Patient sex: M
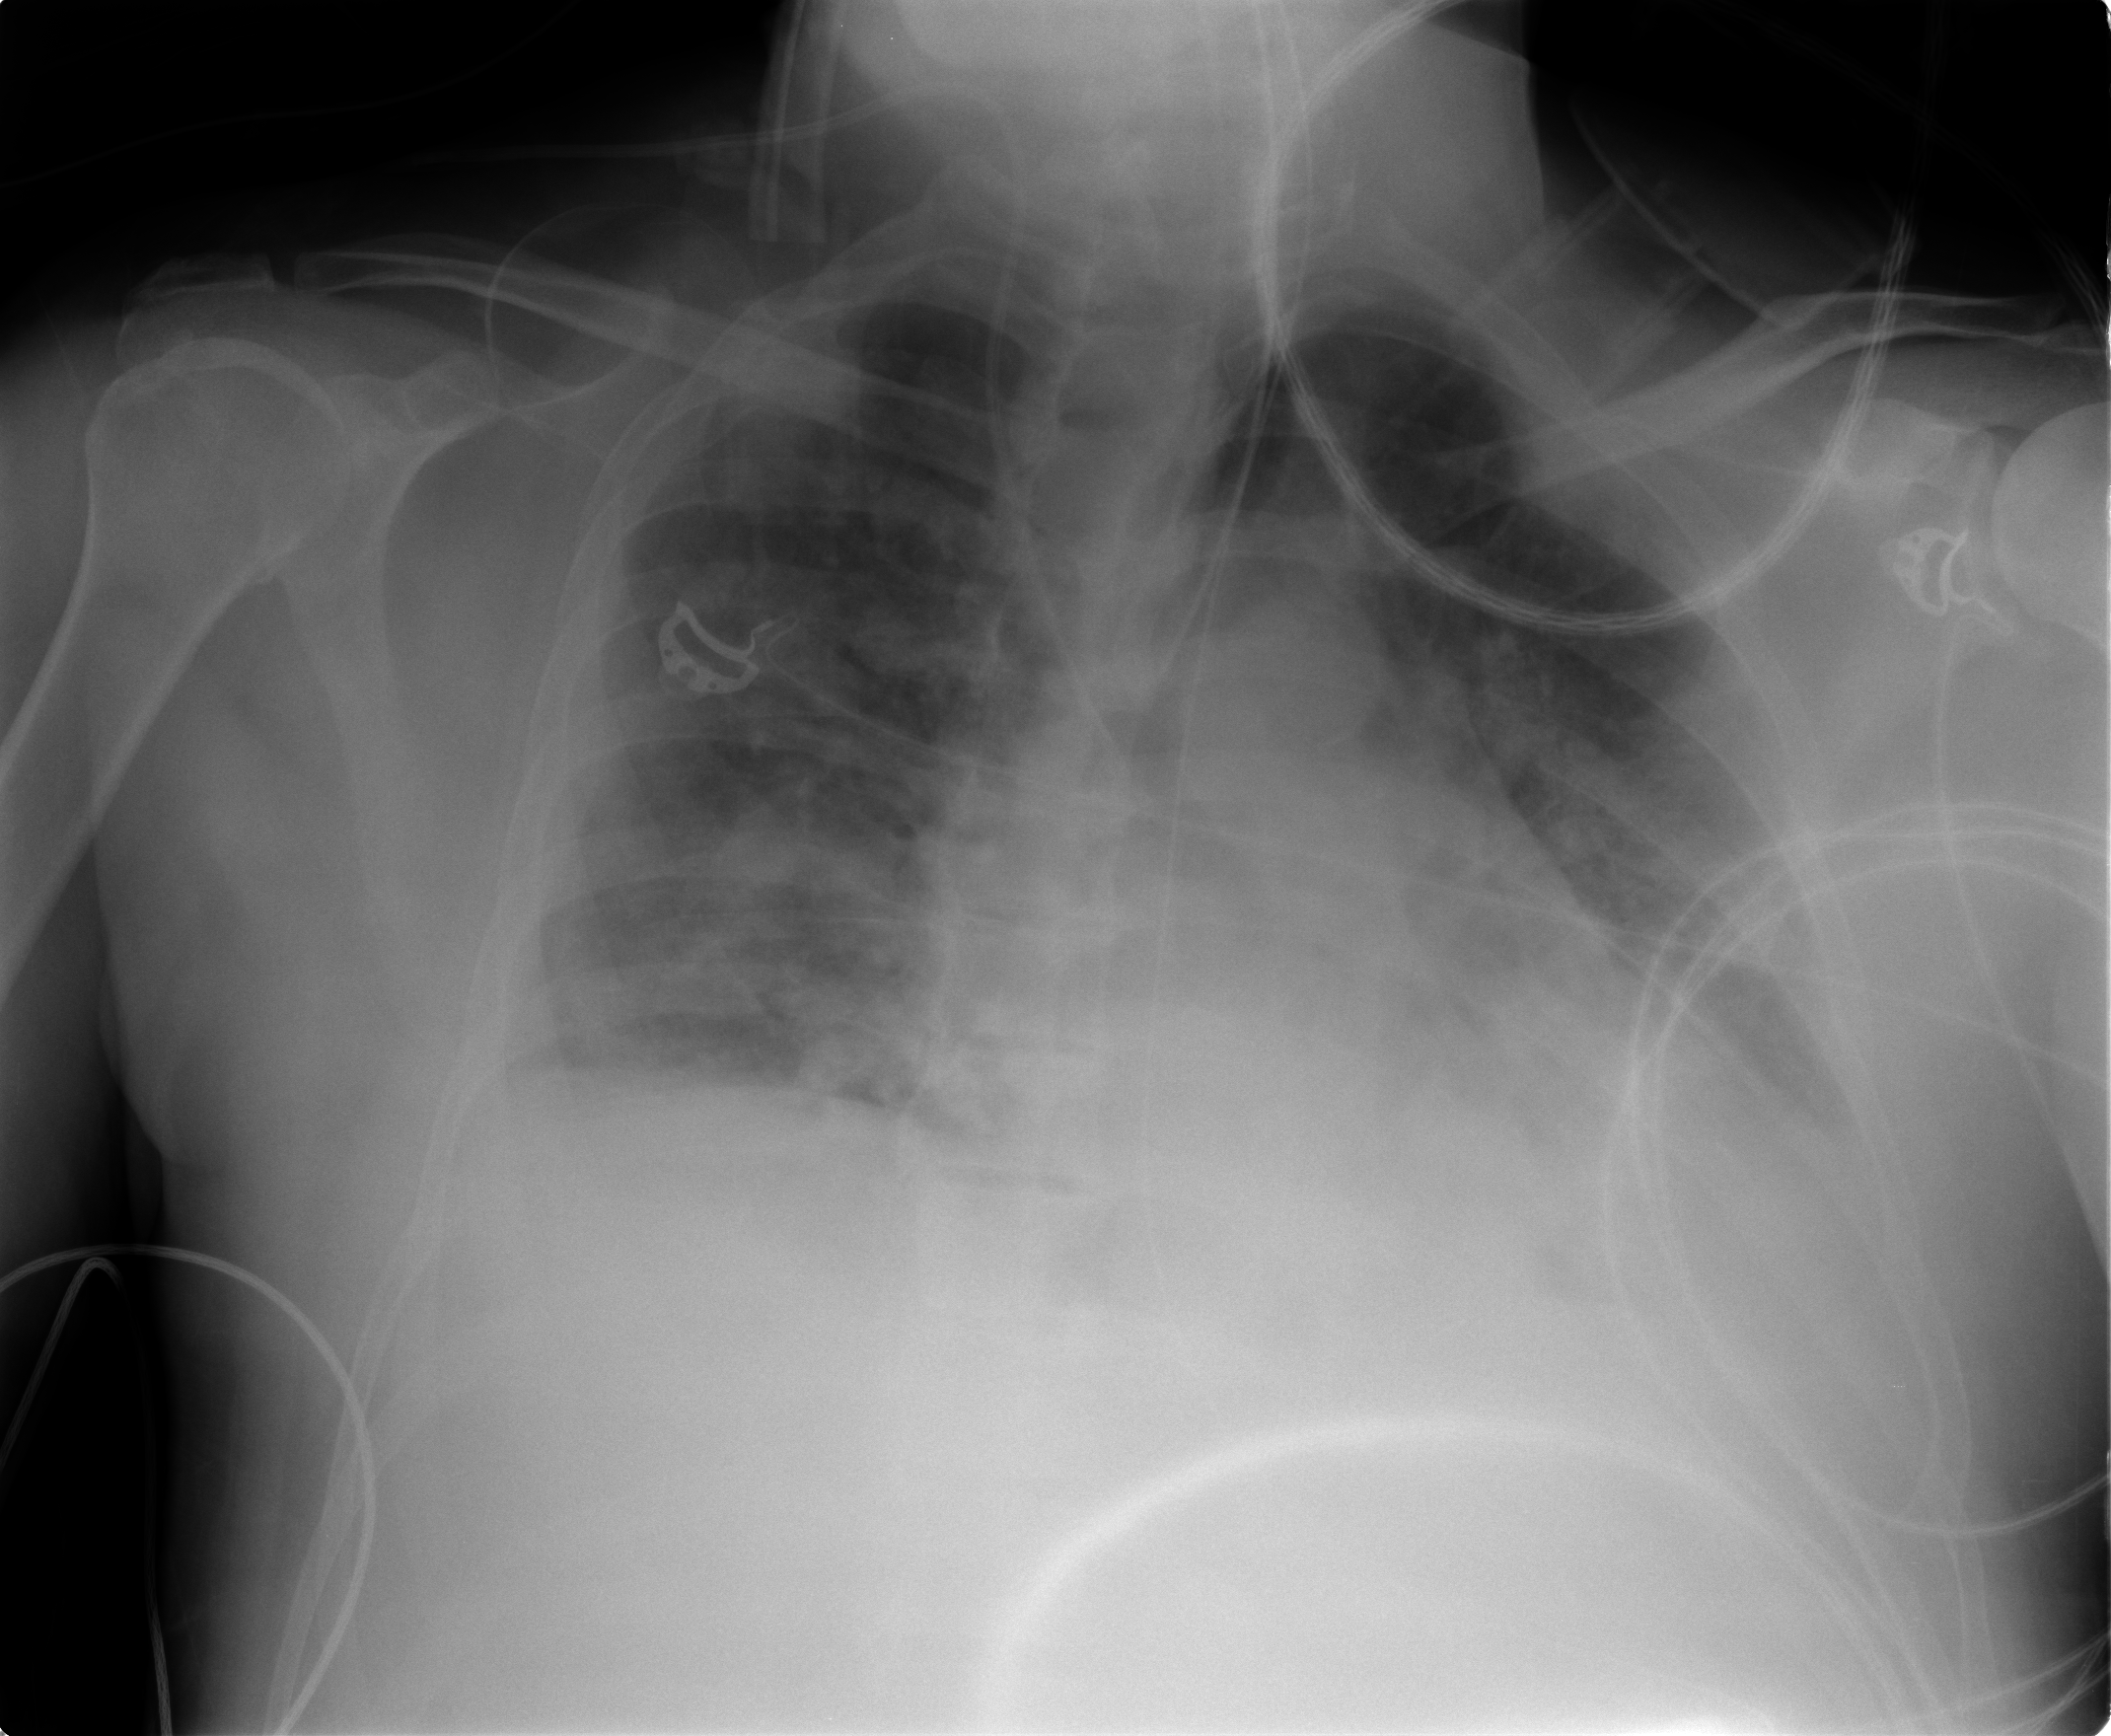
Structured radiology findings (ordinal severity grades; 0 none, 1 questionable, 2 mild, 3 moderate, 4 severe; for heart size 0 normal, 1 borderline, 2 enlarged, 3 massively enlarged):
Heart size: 2
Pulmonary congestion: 0
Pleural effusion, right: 2
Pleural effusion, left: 2
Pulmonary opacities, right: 3
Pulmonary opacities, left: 2
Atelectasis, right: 2
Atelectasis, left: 2